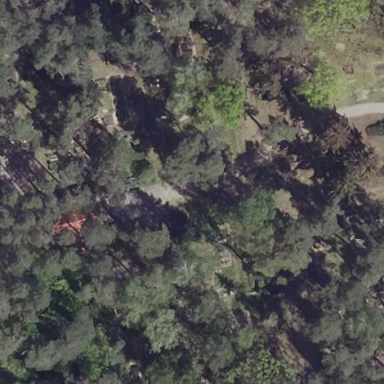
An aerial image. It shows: Cemetery.